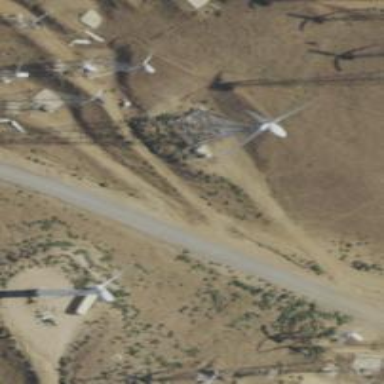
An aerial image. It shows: Wind power generator with wind turbines.